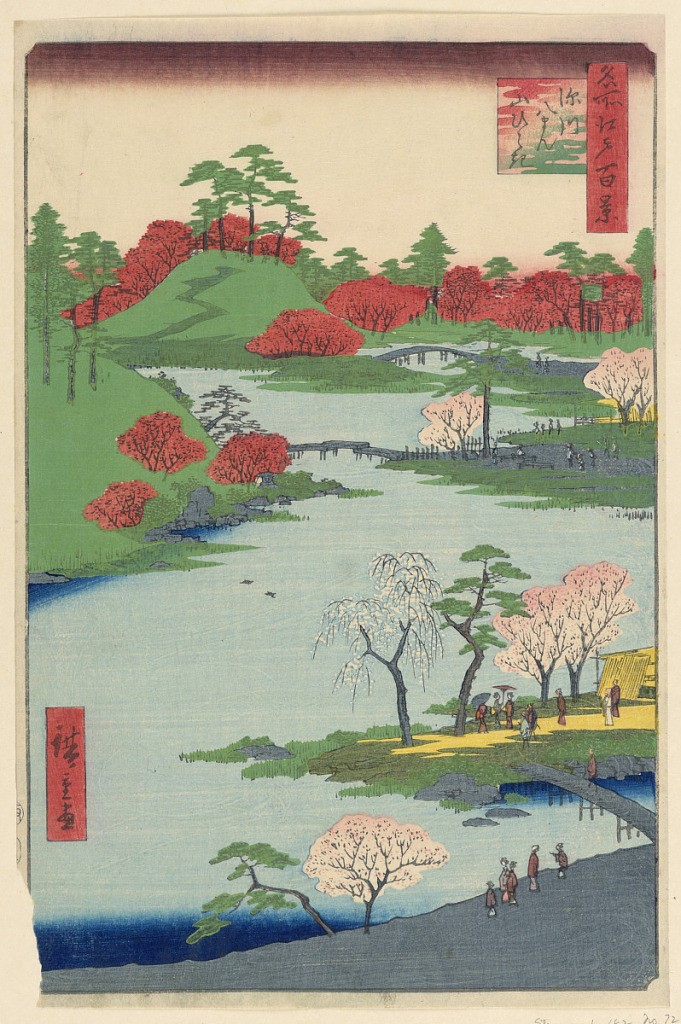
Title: Fukagawa Hachiman yanabiraki from the Series One Hundred Famous Views of Edo
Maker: Ando Hiroshige, Japanese, 1797–1858
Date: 1797-1858
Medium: Woodblock print in colored ink on paper
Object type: Print
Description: This scene of the open gardens at the Hachiman Shrine in Fukagawa contrasts with bright red azaleas and pink cherry blossoms. Typically these two species bloom about a month apart. While many visitors are admiring the splendors of nature, this scene is a figment of Hiroshige's imagination.